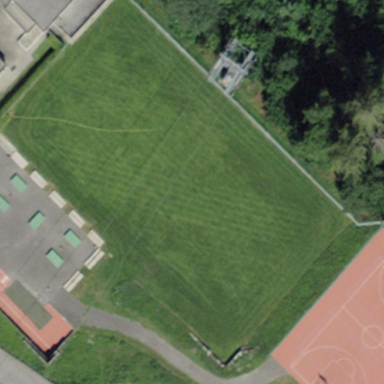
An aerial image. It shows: Soccer pitch for leisure land activities.